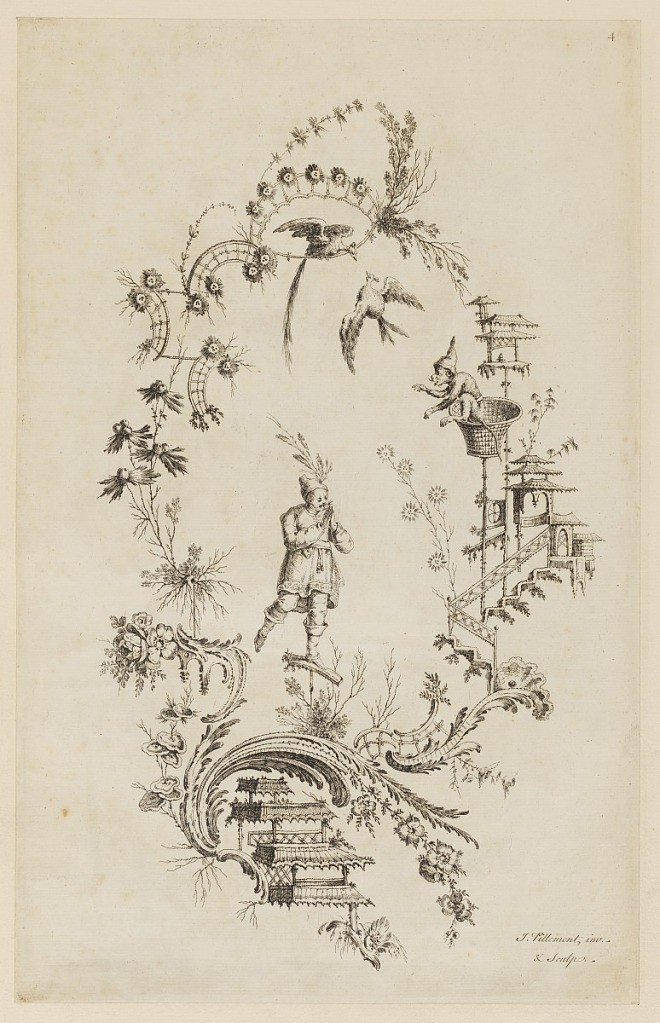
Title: Plate 4, from "A New Book of Chinese Ornaments"
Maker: Jean-Baptiste Pillement, French, 1728–1808
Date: ca. 1750
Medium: Etching on paper
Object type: Print
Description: Chinoiserie eschutcheon with a figure with hands folded standing balanced on one foot. A monkey and two birds in the border.